Question: Below is a picture which might explain it better. I have a list of parent nodes in a treeview and I go through each one to make sure that they have child nodes. If they do then I go through each one of the child nodes in a for loop, but even when i = 0 it's telling me it's out of range, even though you can see that they exist.

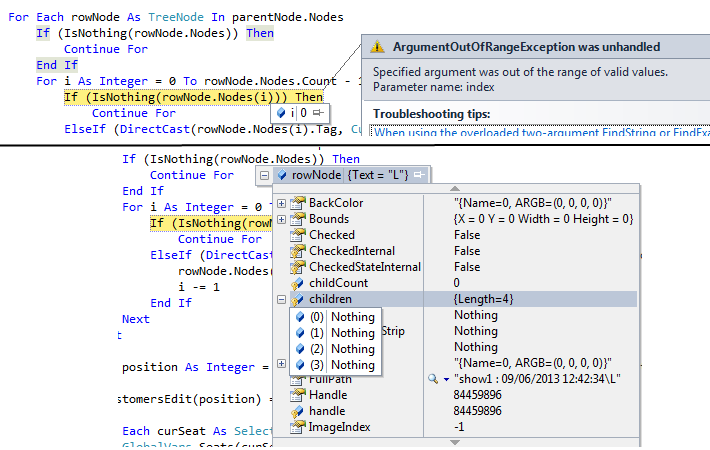
Answer: They actually don't exist.
Notice right above that 'childCount: 0'.
What you're seeing in the private array is pre-allocated space to hold any future children.